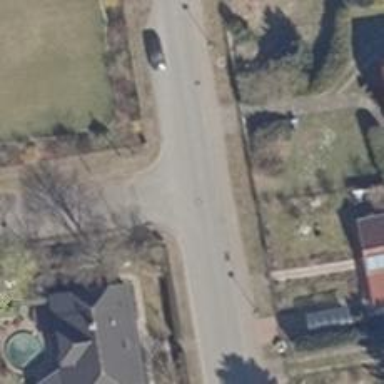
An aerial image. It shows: Residential road with cobblestone flattened surface.